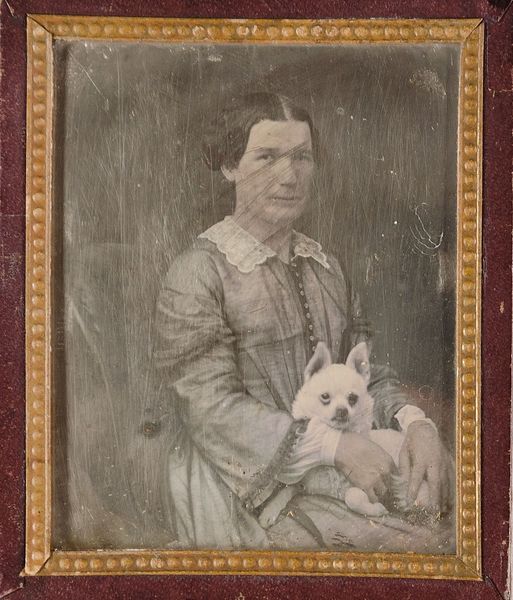
Titel: Unbekannte Frau mit einem Hund
Standort: Hamburg
Institution: Museum für Kunst und Gewerbe Hamburg
Schlagwörter: frau, hund, tier, mensch, portrait, figur, foto, fotografie, photographie, photo, lichtbild, daguerreotypie, bildwerke, angewandte und bildende kunst, hessische systematik, porträt, porträtfotografie, porträtphotographie, hüftbild